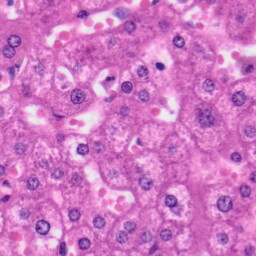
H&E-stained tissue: Liver